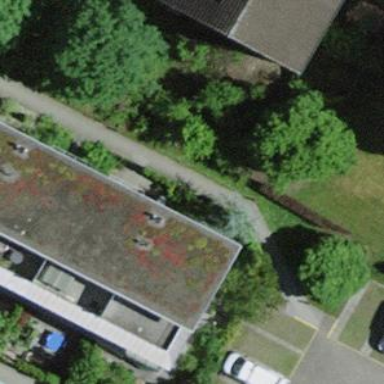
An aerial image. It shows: Flat-roofed terrace building.